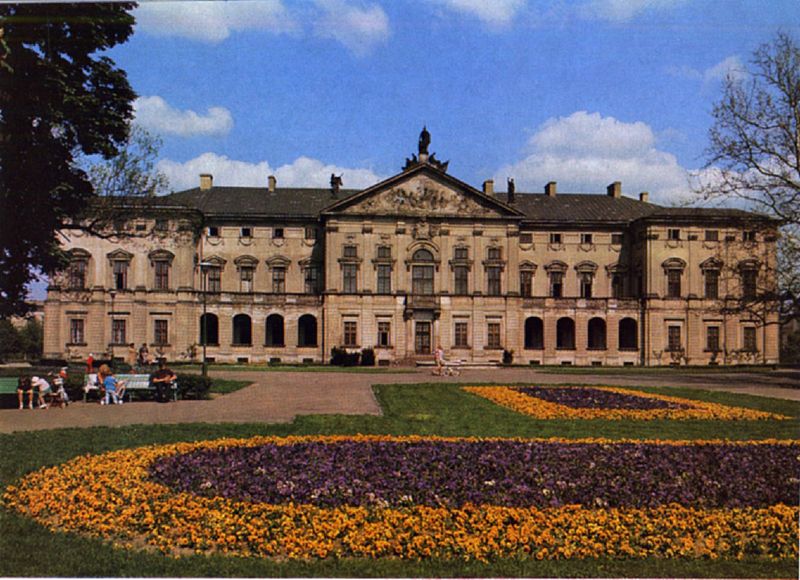
Titel: Krasinskipalast in Warschau
Künstler: Tilman van Gameren
Standort: Warschau, Krasinskipalast (EU - PL)
Schlagwörter: baum, blau, himmel, weiß, wolken, bäume, grün, menschen, blumen, fenster, frankreich, orange, blüten, dach, haus, schloss, wolke, alt, deutschland, fassade, lila, bank, pilaster, foto, portal, fensterachsen, mittelrisalit, zweigeschossig, blendwerk, touristen, 1600, ostddeutschland